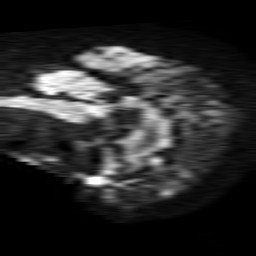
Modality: TRACE
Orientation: sagittal
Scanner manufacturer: philips
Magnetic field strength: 1.5 T
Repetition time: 4.6 s
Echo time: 0.08941 s